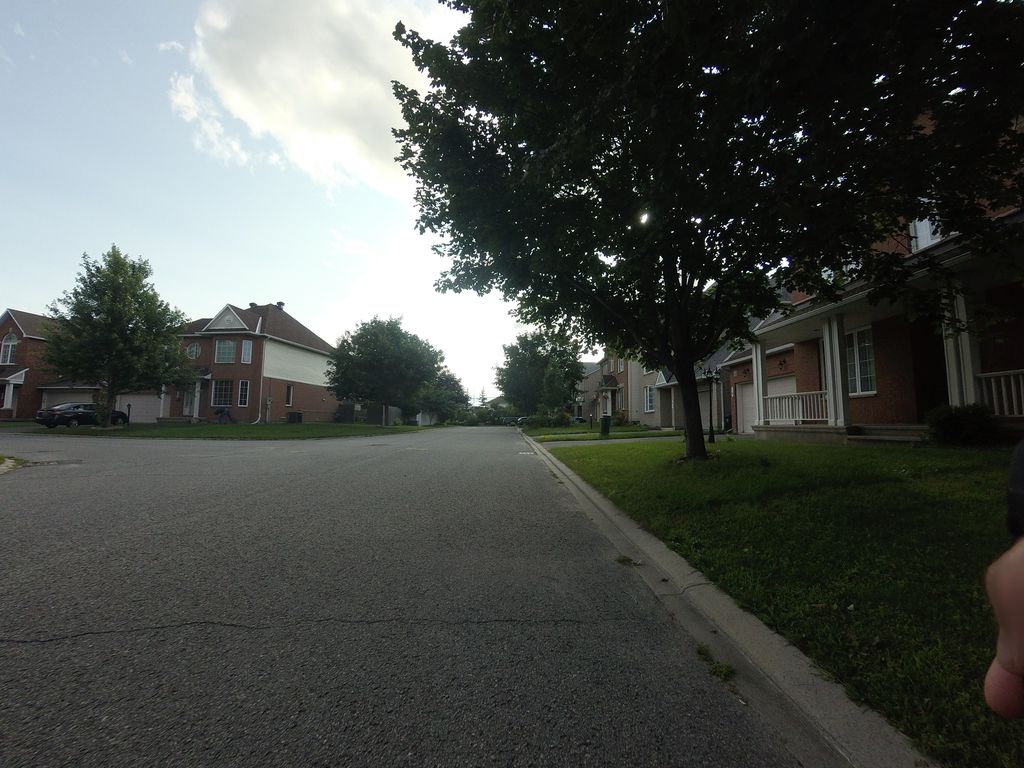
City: ottawa-gatineau